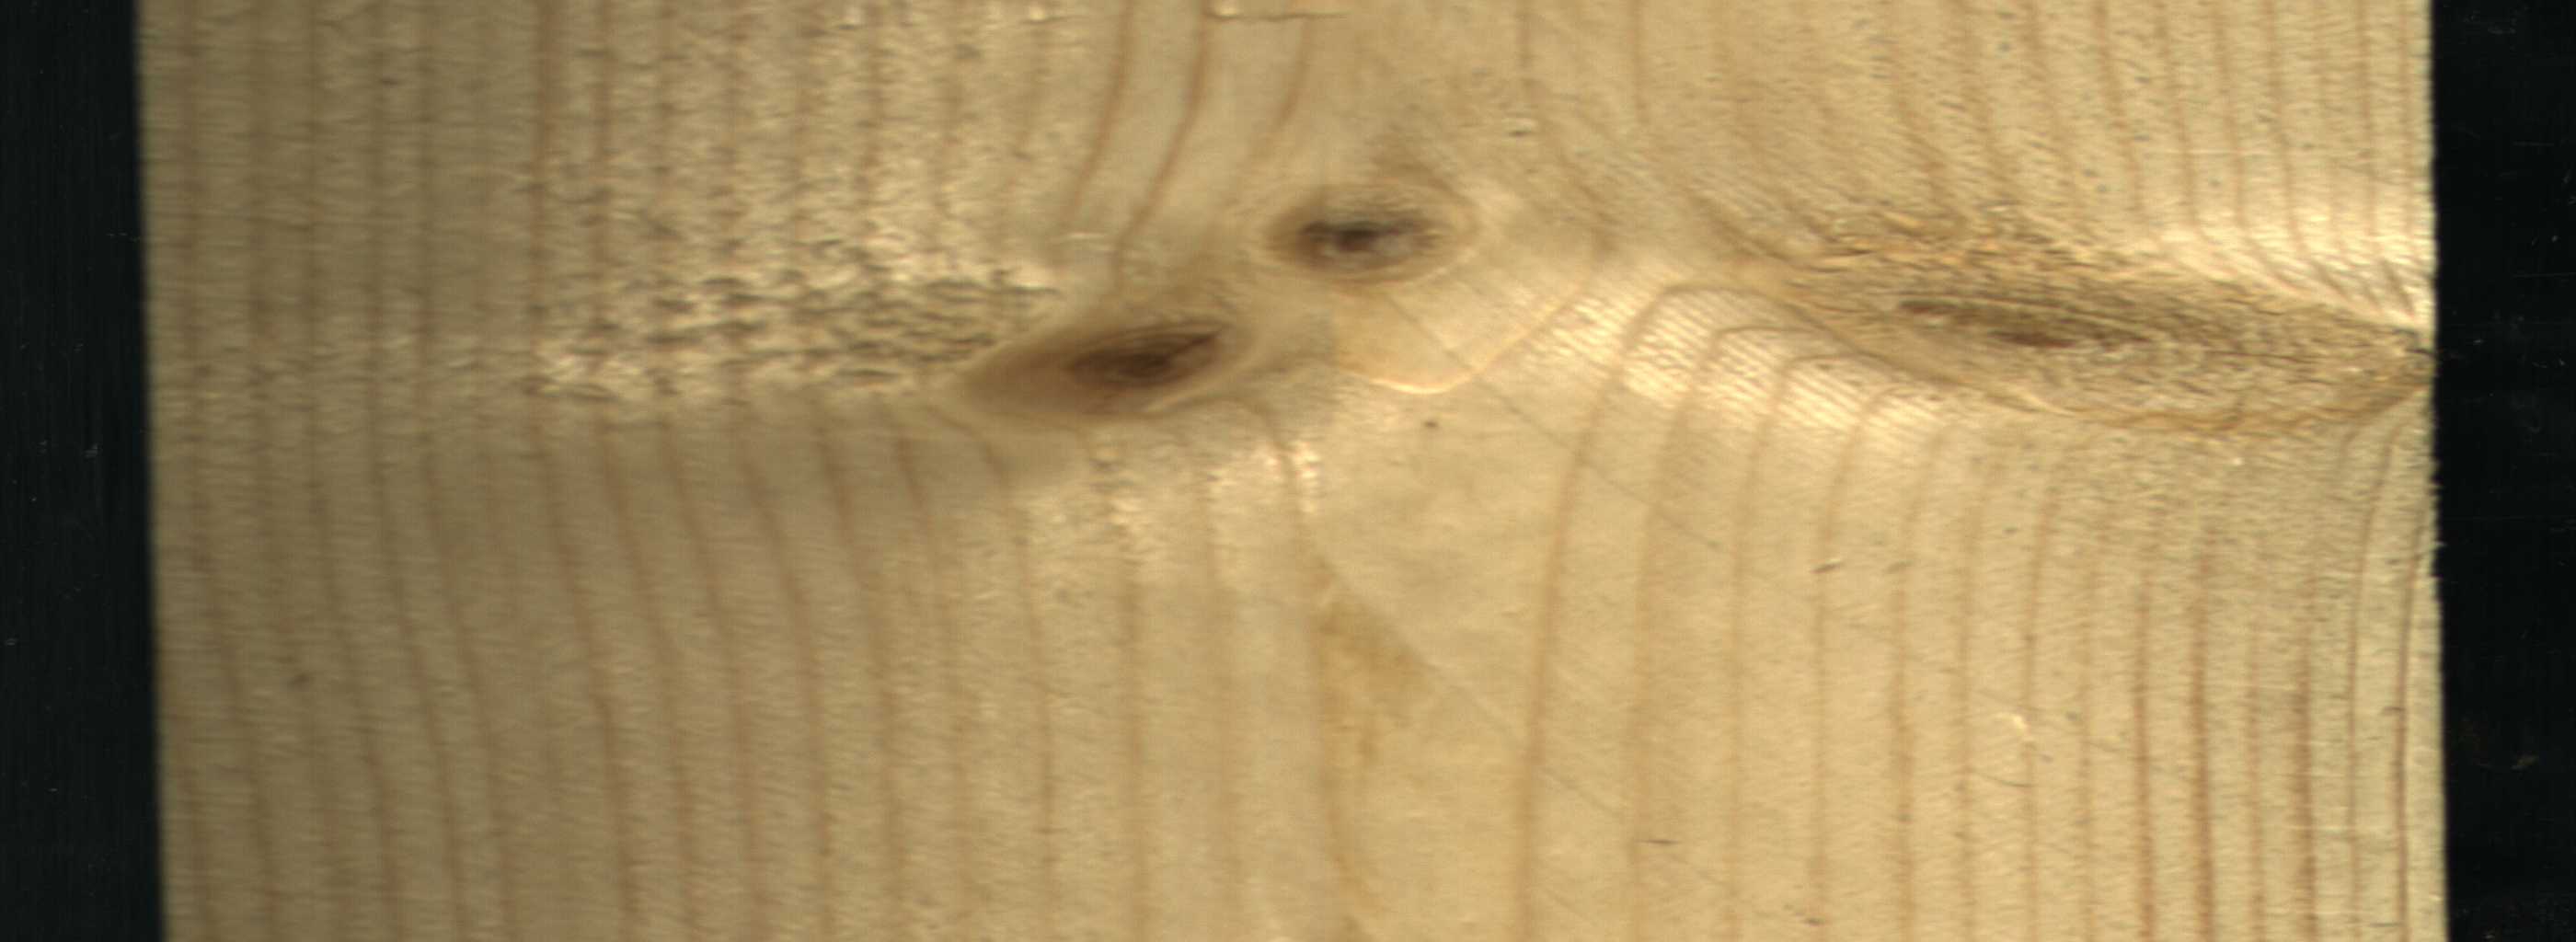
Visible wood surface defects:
Live_Knot
Live_Knot
Live_Knot